Question: I'm adding/replacing some page numbers on an existing PDF's contents page, but the text is coming out bold, or rough. It's not right any ways, and I can't seem to fix it!
This is what I mean:

The numbers on the right are the existing page numbers I am replacing and the text is fine. The numbers on the left are the page numbers I have added using iText in Java.
Here is the code:
'''
private static void fixTOCPageNumbers(int i, PdfContentByte content, List<Section> sections)
throws DocumentException, IOException {
int xPositionRec;
int yPositionRec;
int xPositionText;
int yPositionText;
int xOffset = 0;
int yOffset = 0;
content.saveState();
content.setColorStroke(new Color(77,77,77));
content.beginText();
content.setFontAndSize(BaseFont.createFont("fonts/LTe50327.ttf", BaseFont.IDENTITY_H, BaseFont.EMBEDDED), 10f);
int count = 5;
for(int j = 4; j <= sections.size() - 2; j++)
{
int startPageIndex = sections.get(j).GetStartPageIndex();
int endPageIndex = sections.get(j).GetEndPageIndex();
xPositionRec = 281;
yPositionRec = 385;
xPositionText = 266;
yPositionText = 386;
if(j > 6)
{
yPositionRec = 195;
yPositionText = 196;
}
for(int k = startPageIndex; k <= endPageIndex; k++)
{
content.rectangle(xPositionRec+xOffset,yPositionRec-yOffset,12,12);
content.setRGBColorFill(255,255,255);
content.showTextAligned(PdfContentByte.ALIGN_CENTER, String.format("%d", count), xPositionText+xOffset, yPositionText-yOffset, 0);
content.setRGBColorFill(77,77,77);
//content.fillStroke();
yOffset += 18;
count++;
}
yOffset = 0;
if(j > 6)
{
xOffset += 229;
}
else if(j == 6)
{
xOffset = 0;
}
else
{
xOffset += 230;
}
}
xOffset = 0;
yOffset = 0;
content.restoreState();
content.endText();
}
'''
Am I doing something wrong? This is the first time I've used iText and the code base wasn't originally mine.
Any help would be much appreciated!
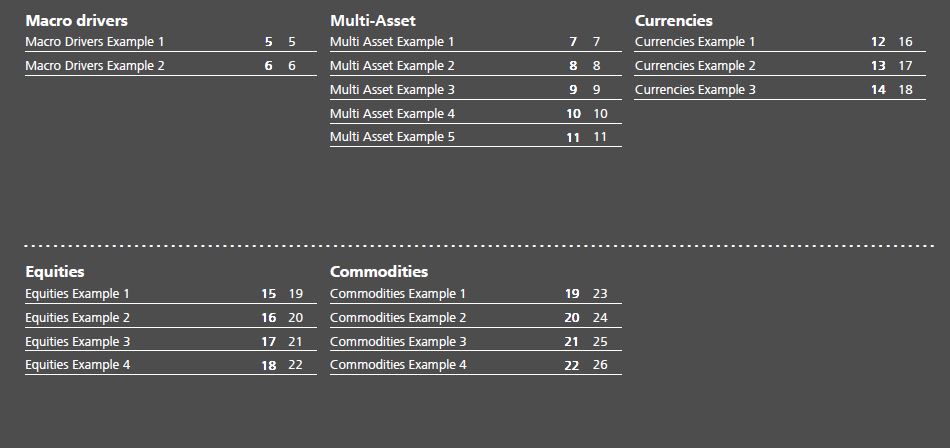
Answer: You can simulate bold for example like this:
C#
'''
cb.BeginText();
cb.SetFontAndSize(font, 11F);
cb.SetCharacterSpacing(1F);
// Fill color (stroke fill)
cb.SetRGBColorFill(0, 0, 0);
cb.SetLineWidth(0.5F);
// Fill stroke simulate bold
cb.SetTextRenderingMode(PdfContentByte.TEXT_RENDER_MODE_FILL_STROKE);
cb.SetTextMatrix(x, pageSize.Height - y);
cb.ShowTextAligned(PdfContentByte.ALIGN_CENTER, s, (pageSize.Width / 2F), pageSize.Height - y, 0);
cb.EndText();
'''